Question: My goal is to get data from DB, and then display it as a table in my app.
Here is my code:
'''
public void updateLastExpenses(){
Cursor c = Expense.getAll(this);
TableLayout lastExpensesTable = (TableLayout)findViewById(R.id.lastExpensesTable);
lastExpensesTable.setStretchAllColumns(true);
while (c.moveToNext()) {
String name = c.getString(
c.getColumnIndexOrThrow(ExpenseContract.ExpenseEntry.COLUMN_NAME_NAME)
);
float amount = c.getFloat(
c.getColumnIndexOrThrow(ExpenseContract.ExpenseEntry.COLUMN_NAME_AMOUNT)
);
String date = c.getString(
c.getColumnIndexOrThrow(ExpenseContract.ExpenseEntry.COLUMN_NAME_DATE)
);
TableRow tr = new TableRow(this);
TextView c1 = new TextView(this);
c1.setText(name);
c1.setBackgroundColor(Color.RED);
TextView c2 = new TextView(this);
c2.setText(""+amount);
c2.setBackgroundColor(Color.BLUE);
tr.addView(c1);
tr.addView(c2);
lastExpensesTable.addView(tr);
}
}
'''
And here is my TableLayout:
'''
<TableLayout
android:layout_width="match_parent"
android:layout_height="wrap_content"
android:id="@+id/lastExpensesTable">
<TableRow
android:id="@+id/lastExpensesTableRow"
android:layout_width="match_parent"
android:layout_height="wrap_content">
<TextView
android:id="@+id/lastExpensesTableName"
android:text="@string/last_expenses_table_name"/>
<TextView />
<TextView
android:id="@+id/lastExpensesTableAmount"
android:text="@string/last_expenses_table_amount"/>
<TextView />
</TableRow>
</TableLayout>
'''
But here is the result:

Do you know why the content is all in the "name" column and not split between the two columns?
Is there a cleaner way to do it (by using layout and avoiding the styling in the .java file I guess?)
Thanks in advance.
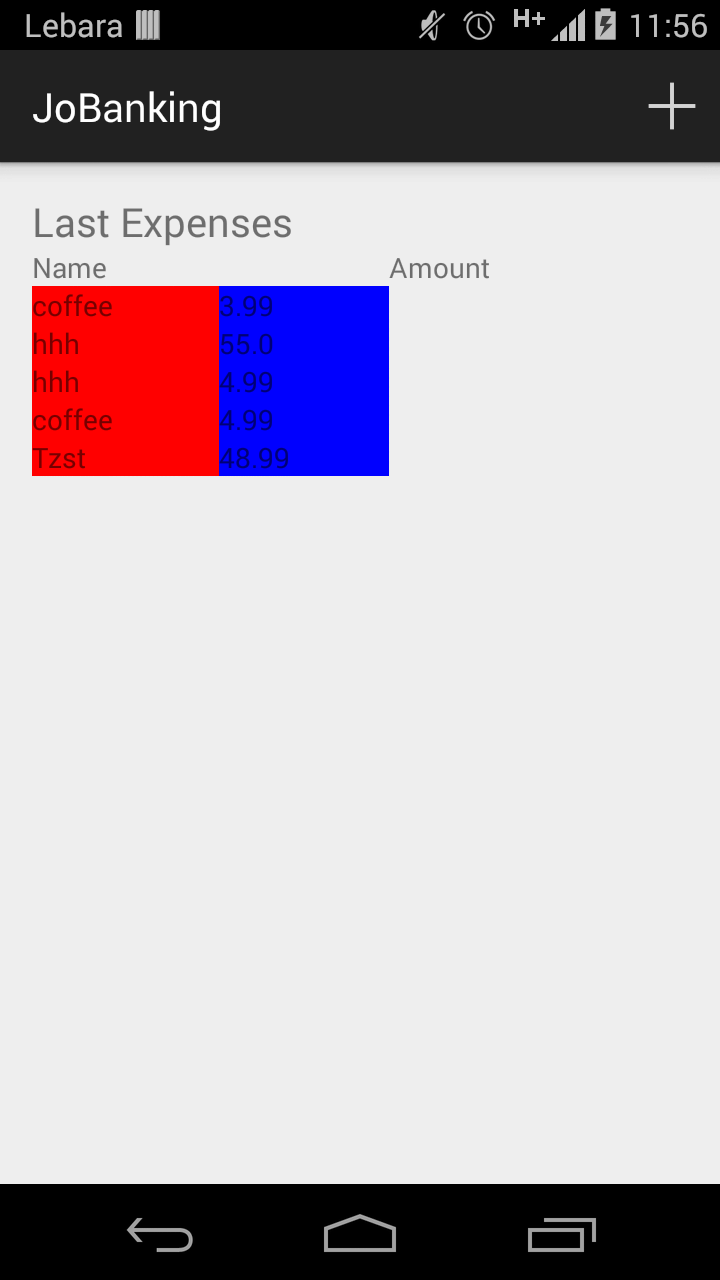
Answer: You have a stray 'TextView' in your layout.
'''
<TableLayout
android:layout_width="match_parent"
android:layout_height="wrap_content"
android:id="@+id/lastExpensesTable">
<TableRow
android:id="@+id/lastExpensesTableRow"
android:layout_width="match_parent"
android:layout_height="wrap_content">
<!-- first column -->
<TextView
android:id="@+id/lastExpensesTableName"
android:text="@string/last_expenses_table_name"/>
<!-- second column -->
<TextView />
<!-- third column -->
<TextView
android:id="@+id/lastExpensesTableAmount"
android:text="@string/last_expenses_table_amount"/>
</TableRow>
</TableLayout>
'''
Take out that 'TextView' marked "second column" and you're all set.